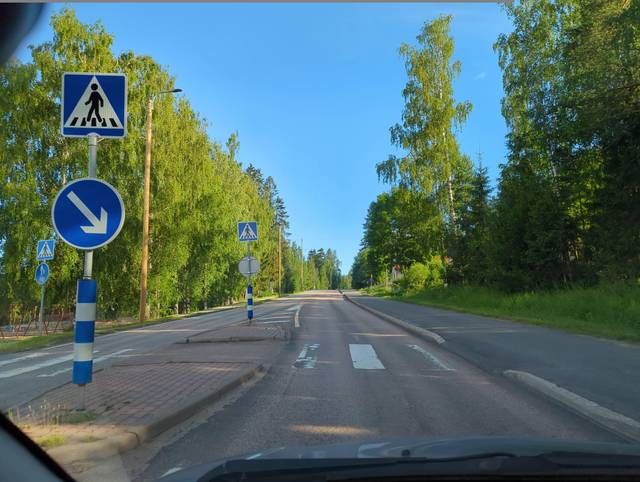
Region: Finland
Coordinates: 62.158, 25.754